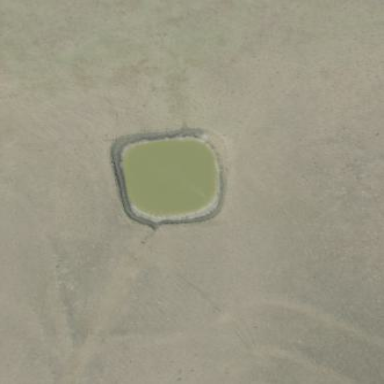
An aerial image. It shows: Pond with natural water.